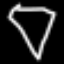
Label: diamond